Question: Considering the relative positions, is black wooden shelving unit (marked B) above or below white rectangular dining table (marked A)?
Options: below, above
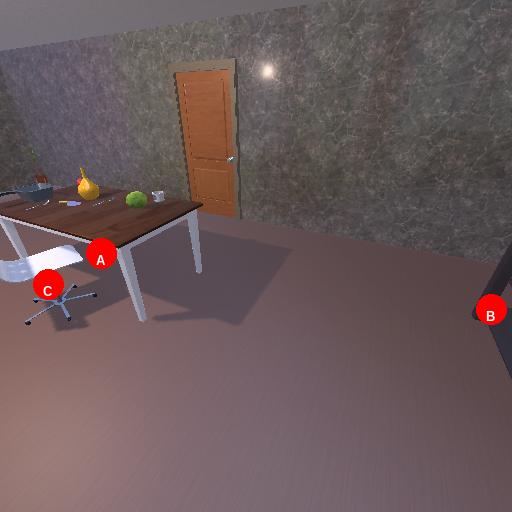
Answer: below